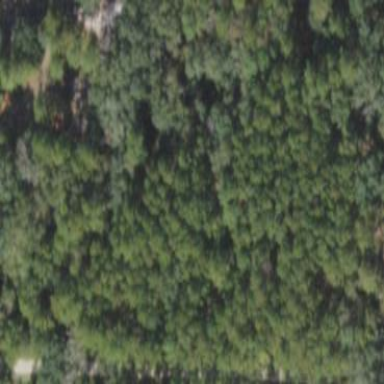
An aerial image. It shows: Mixed woodland with various types of leaves.